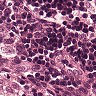
Metastatic tissue present: no